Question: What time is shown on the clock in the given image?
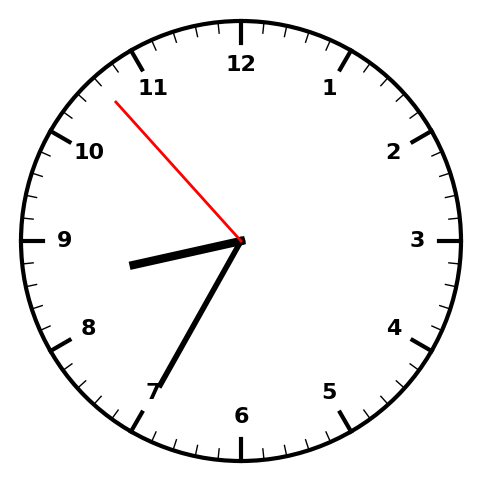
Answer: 08:34:53